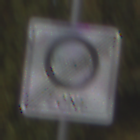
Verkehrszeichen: EndeUmweltzone
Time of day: MorningAfternoon
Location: Outdoor (Nature)
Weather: Overcast
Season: Autumn
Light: Natural